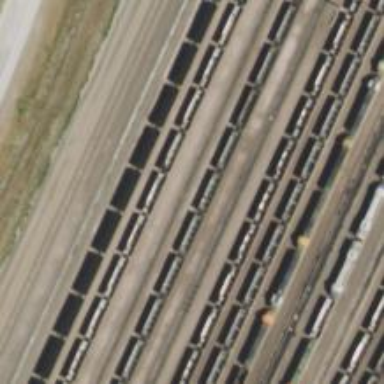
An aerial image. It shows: Railway yard in service.